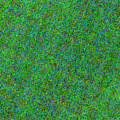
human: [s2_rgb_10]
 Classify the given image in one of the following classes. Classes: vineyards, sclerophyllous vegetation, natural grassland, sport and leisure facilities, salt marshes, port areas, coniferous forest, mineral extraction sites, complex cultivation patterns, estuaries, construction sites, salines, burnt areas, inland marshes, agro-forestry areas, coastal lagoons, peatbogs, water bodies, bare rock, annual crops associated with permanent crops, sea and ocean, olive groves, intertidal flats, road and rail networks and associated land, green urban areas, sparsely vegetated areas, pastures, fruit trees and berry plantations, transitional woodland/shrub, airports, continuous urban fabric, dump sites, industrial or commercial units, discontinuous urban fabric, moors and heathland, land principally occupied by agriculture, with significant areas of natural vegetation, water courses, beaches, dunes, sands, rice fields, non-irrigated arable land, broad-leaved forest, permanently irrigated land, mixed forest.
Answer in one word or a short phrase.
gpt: sea and ocean